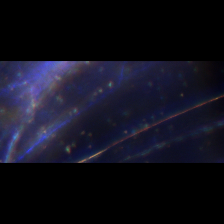
Taxon: Unknown_full_image
Group: Unknown